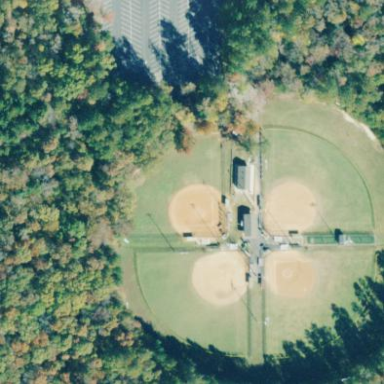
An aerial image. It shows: Softball pitch for leisure sports.